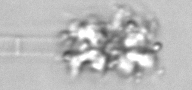
Label: Leptocylindrus_mediterraneus